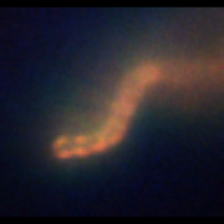
Taxon: Chaetoceros
Group: Diatoms